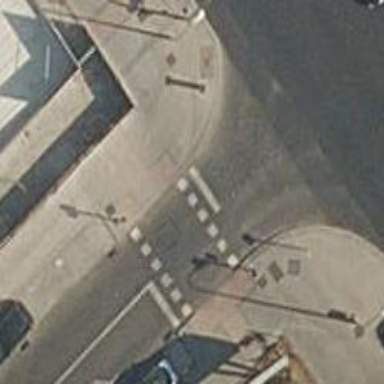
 there are traffic signals and zebra crossing."